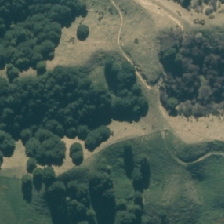
Land cover: indigenous_forest